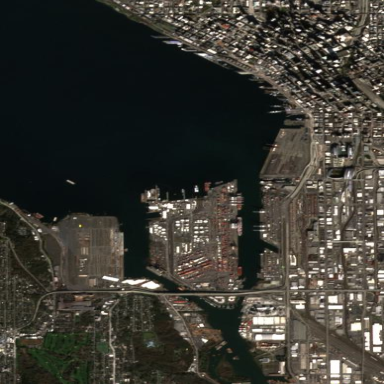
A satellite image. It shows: Industrial port located on island with natural coastline.